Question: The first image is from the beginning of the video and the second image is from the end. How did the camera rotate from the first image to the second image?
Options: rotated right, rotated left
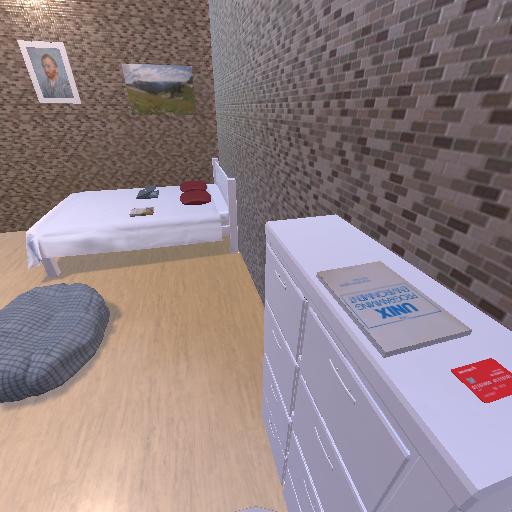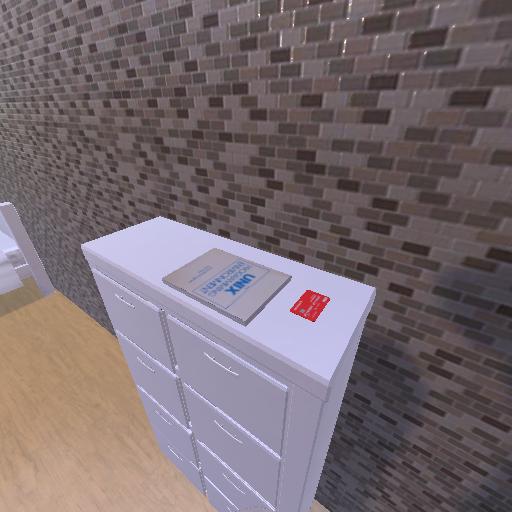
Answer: rotated right